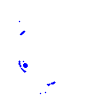
Particle: pion